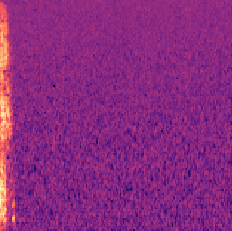
Sound class: Person sneeze